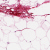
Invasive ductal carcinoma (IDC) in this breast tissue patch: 0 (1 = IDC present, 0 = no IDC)